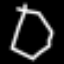
Label: octagon